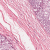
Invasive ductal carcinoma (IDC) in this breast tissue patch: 0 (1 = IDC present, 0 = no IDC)